Question: I need to make graph control in WP7 Mango, but can't find anything suitable and free.Please help me to find control like in a second picture.I didn't find this control in silverlight toolkit.

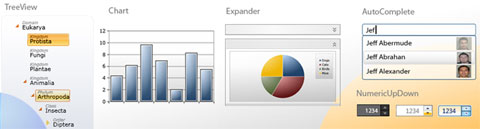
Answer: please take a look at this <URL>. windows phone mango uses Siverlight 3, so you should still be able to use the charts from the silverlight toolkit.